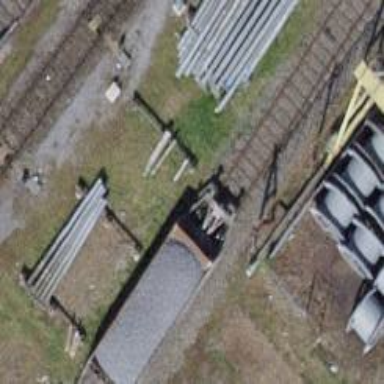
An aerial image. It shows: Railway buffer stop.